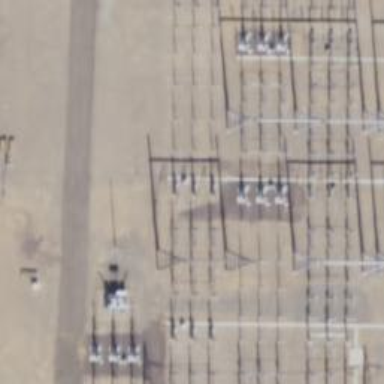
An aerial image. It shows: Switch for power supply.